Milling tool wear sample.
Tool blade image: 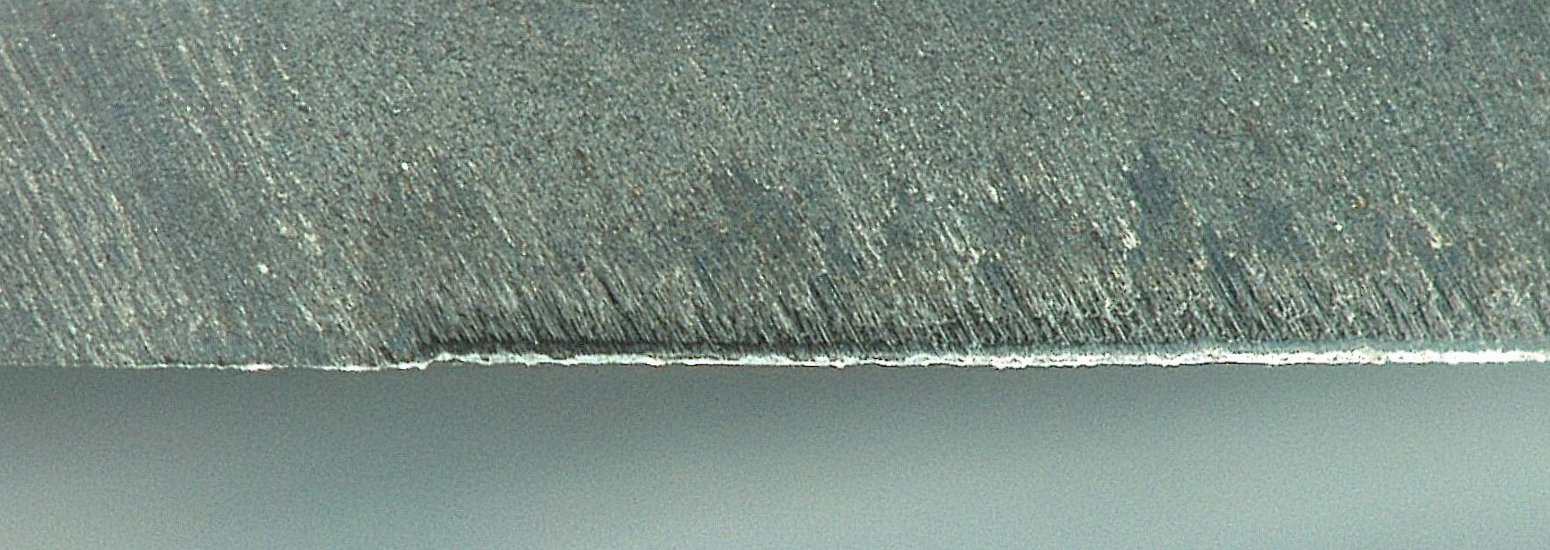
Chip image: 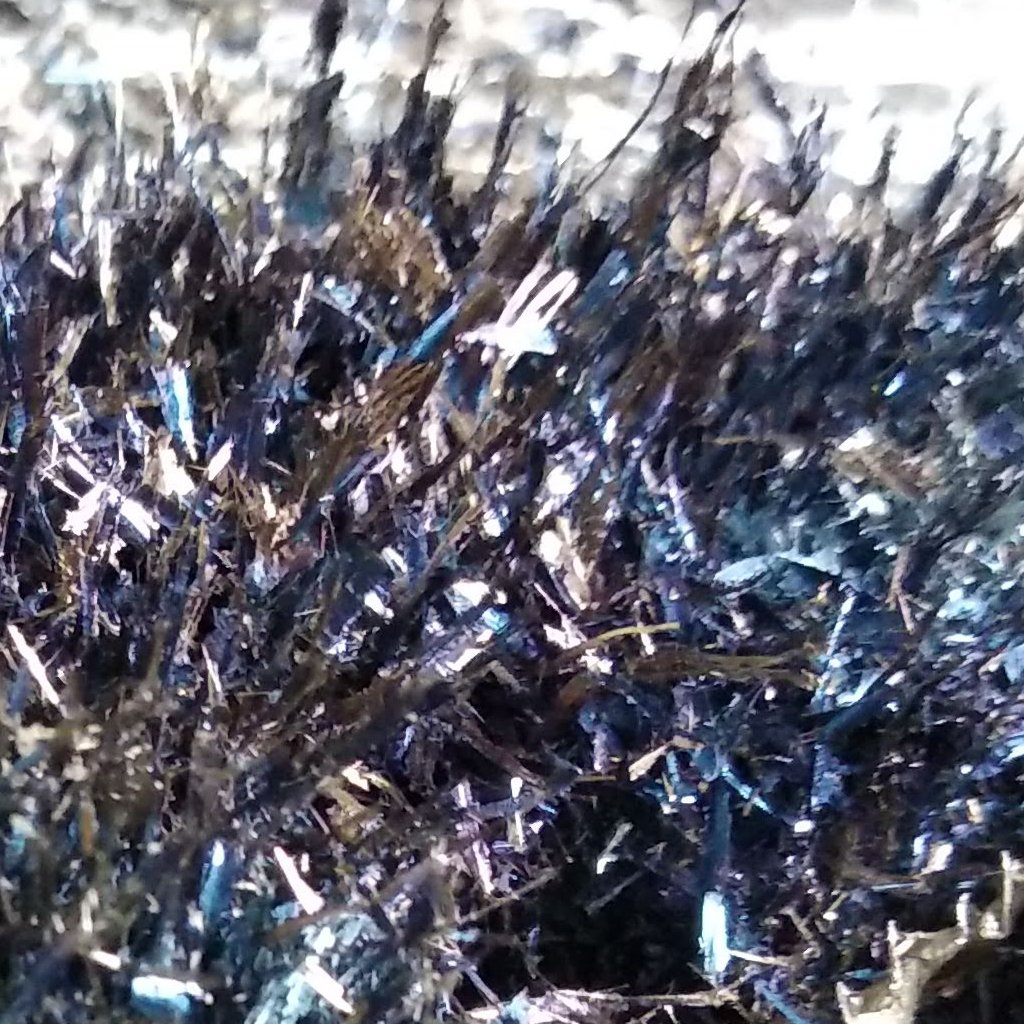
Workpiece image: 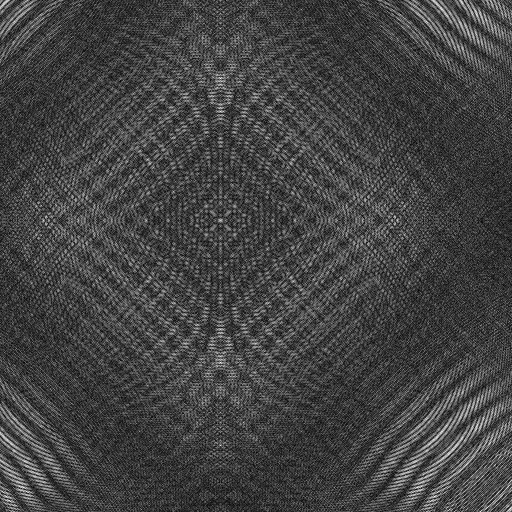
Tool wear state: sharp
Gaps: 0
Flank wear: 48.66
Overhang: 14.65
Force-signal Mel-spectrograms (X, Y, Z axes): 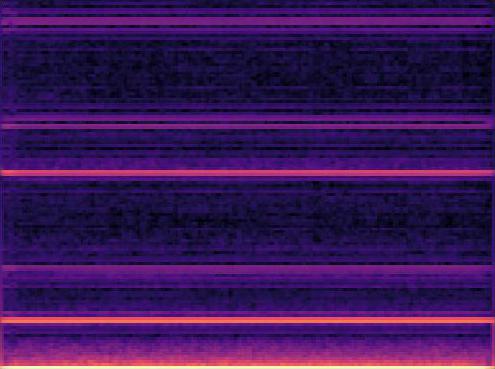 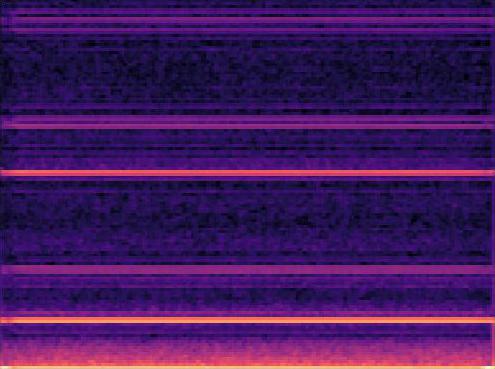 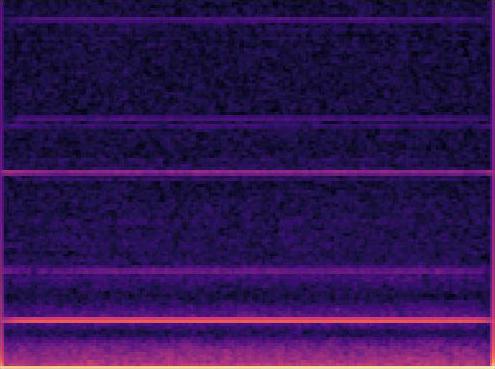
Force-signal scalograms (X, Y, Z axes): 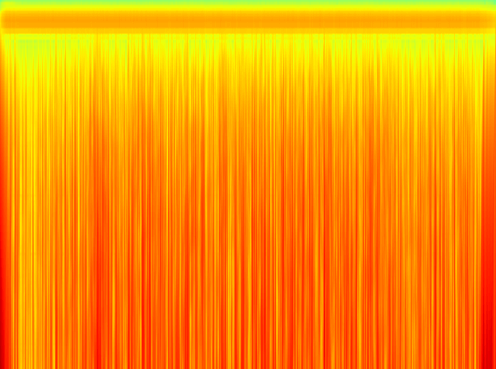 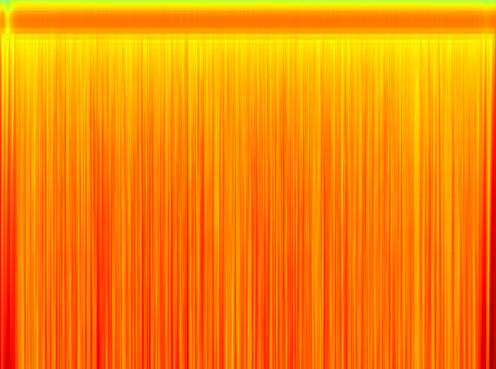 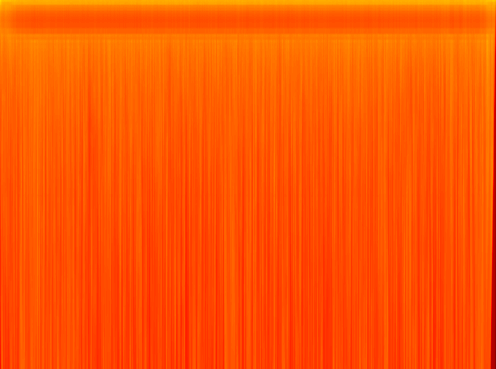
Force phase: initial_break_in_wear